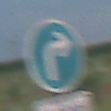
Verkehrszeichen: VorgeschriebeneFahrtrichtungRechts
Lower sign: BesondereFahrzeugeUndTransportgueter4
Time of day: SunriseSunset
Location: Outdoor (Nature)
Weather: PartlyCloudy
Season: NotSpecified
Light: Natural